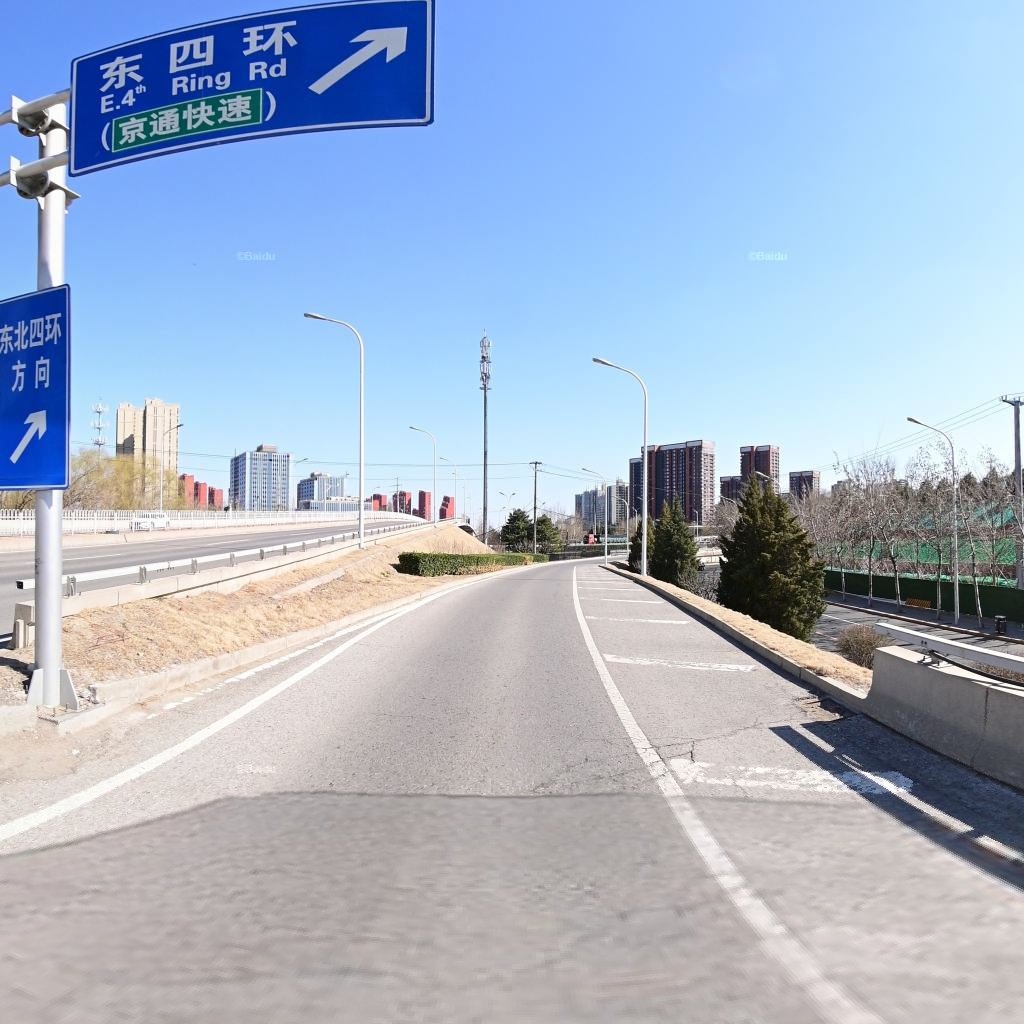
Region: Chaoyang
Road damage annotations: alligator crack